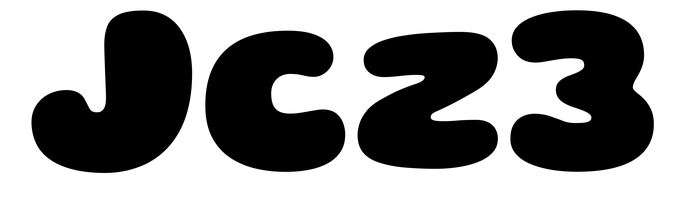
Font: Gluten_Black